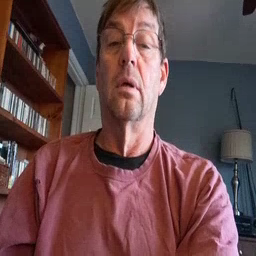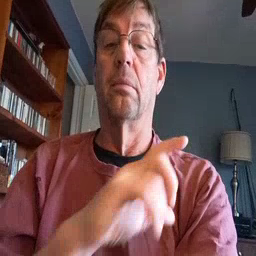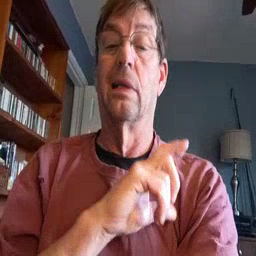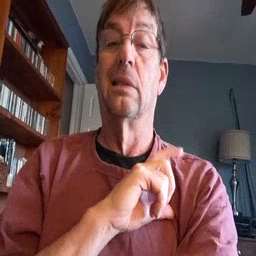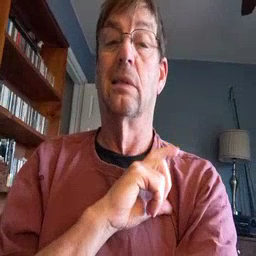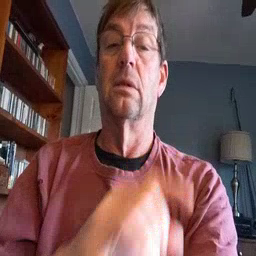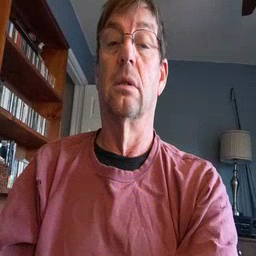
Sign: police